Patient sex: M
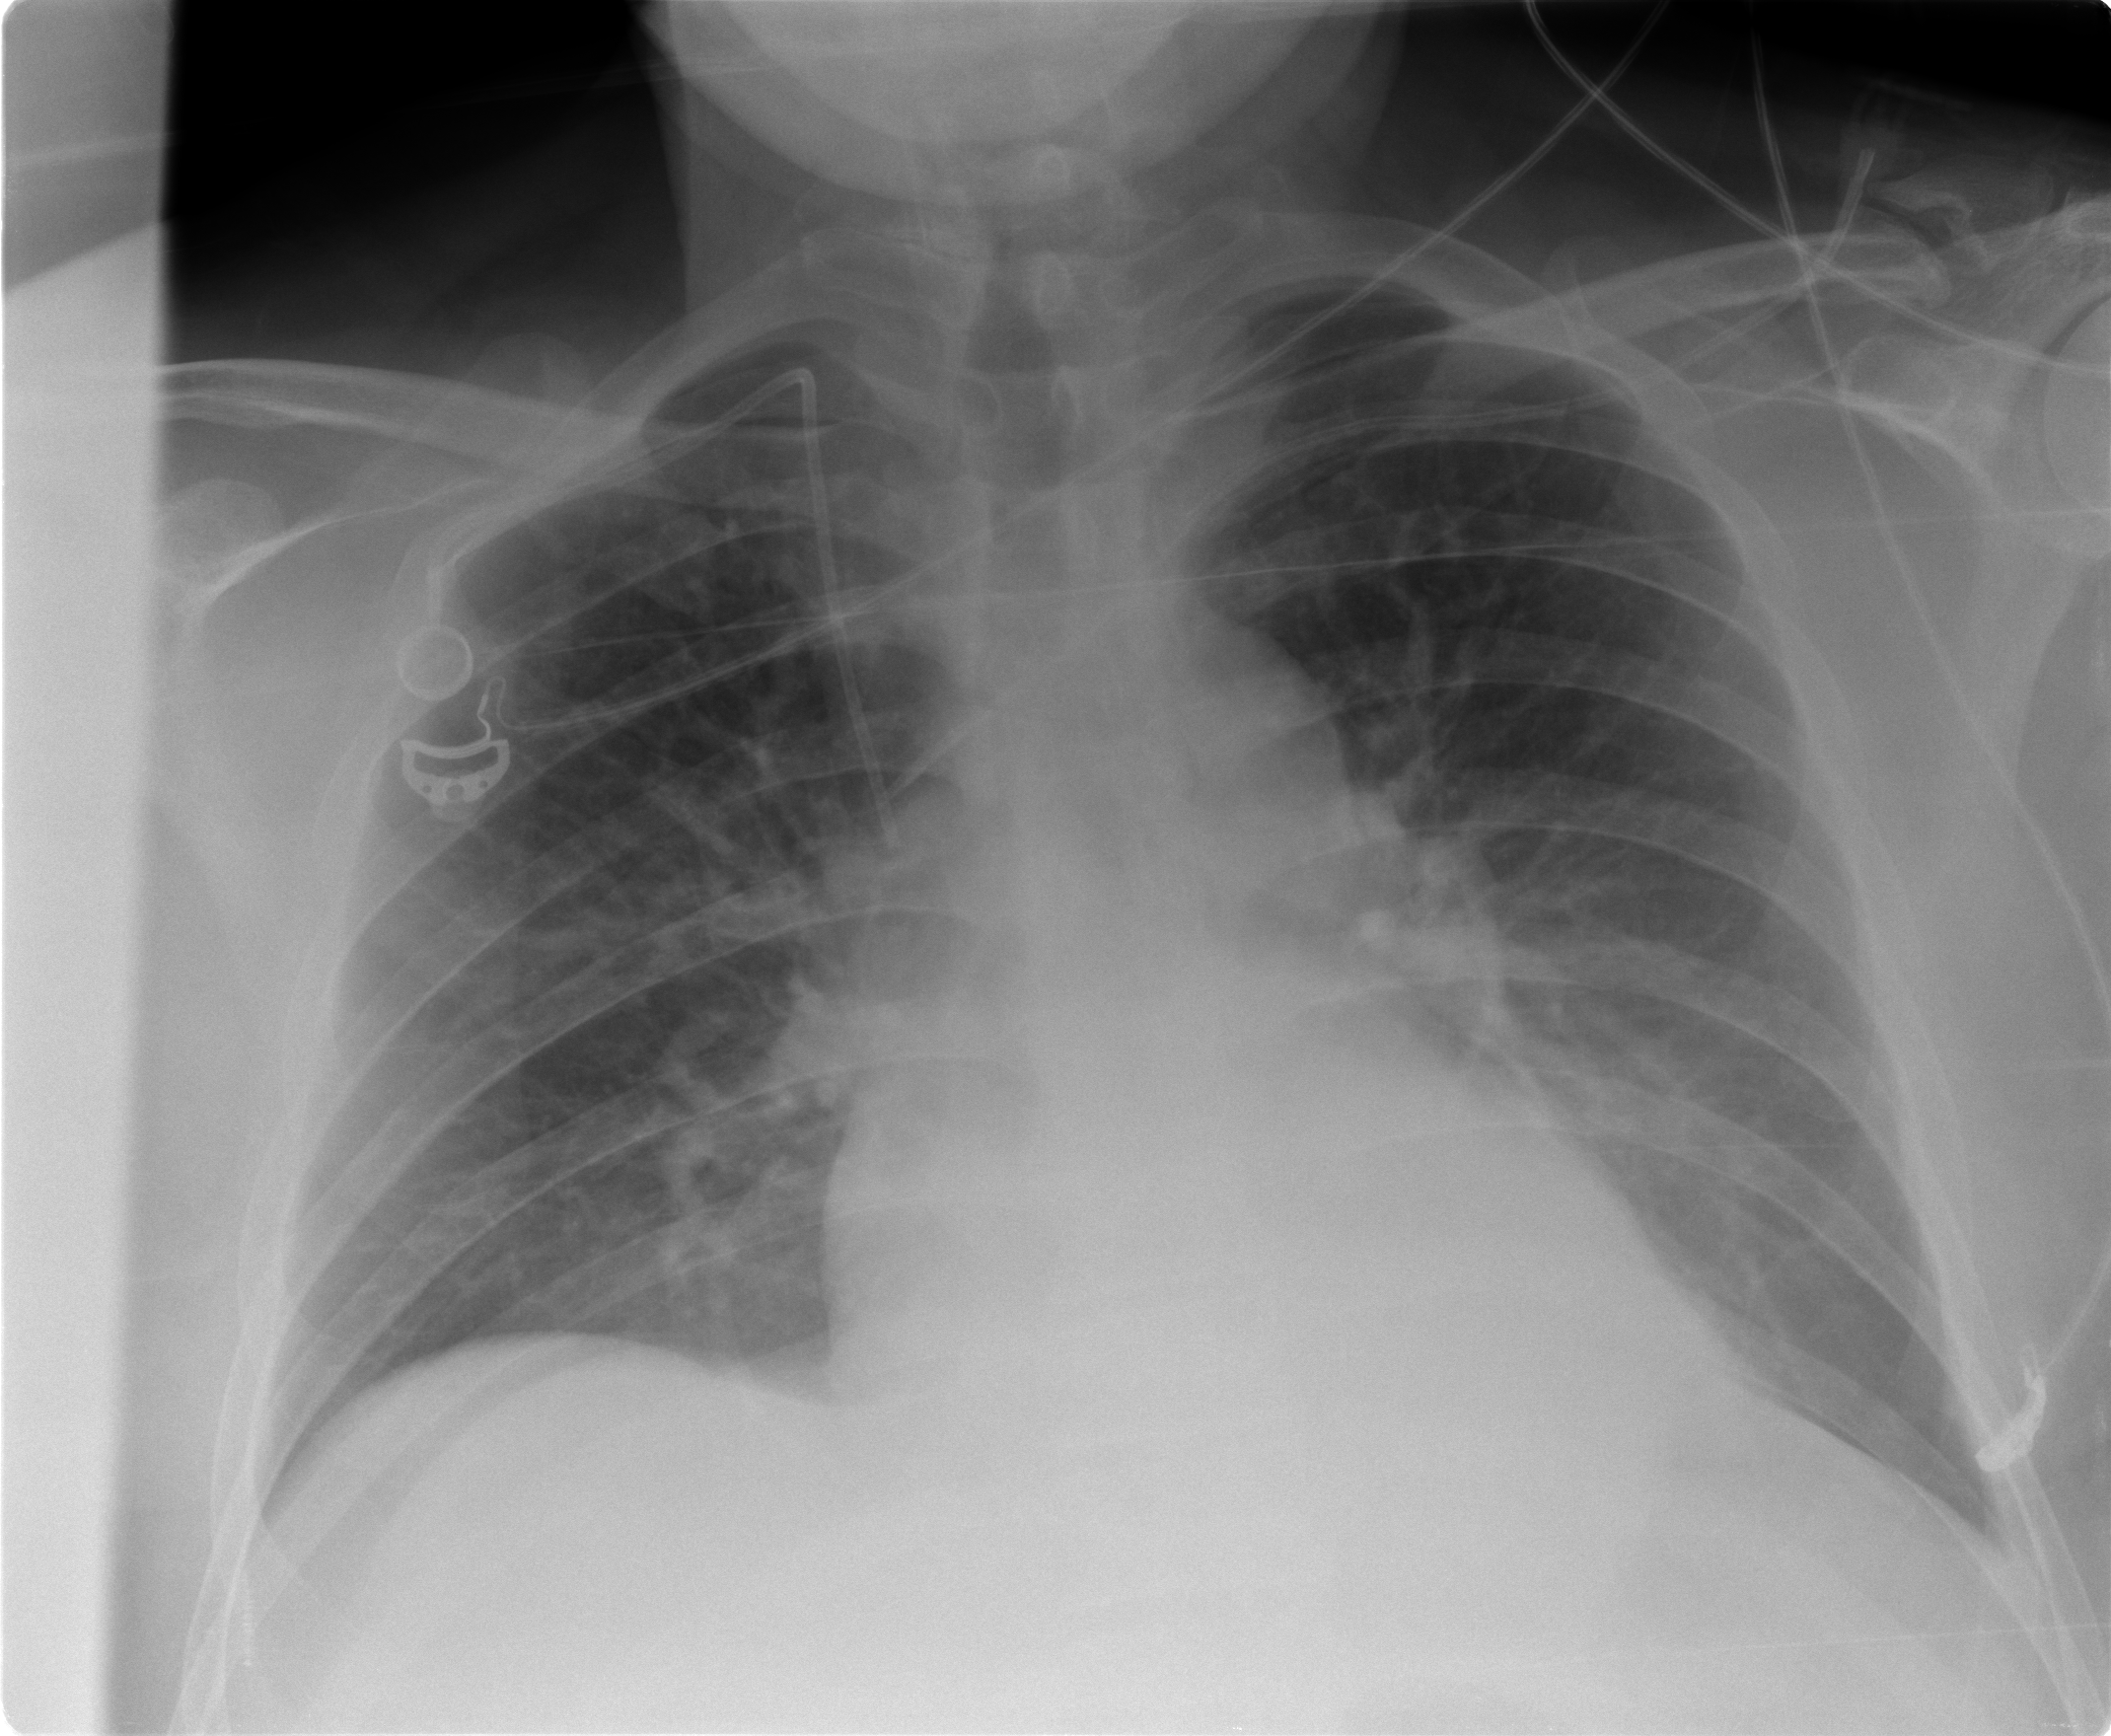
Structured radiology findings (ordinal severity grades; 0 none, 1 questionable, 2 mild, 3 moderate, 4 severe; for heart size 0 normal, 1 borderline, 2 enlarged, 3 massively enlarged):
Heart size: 0
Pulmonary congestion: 2
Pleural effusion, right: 1
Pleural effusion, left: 1
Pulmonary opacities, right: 0
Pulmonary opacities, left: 0
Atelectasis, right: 2
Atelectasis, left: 2